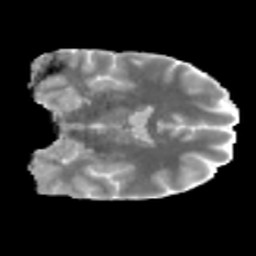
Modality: MD
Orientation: coronal
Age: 46
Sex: male
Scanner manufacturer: ge
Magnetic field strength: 3 T
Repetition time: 3.65 s
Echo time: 0.0807 s